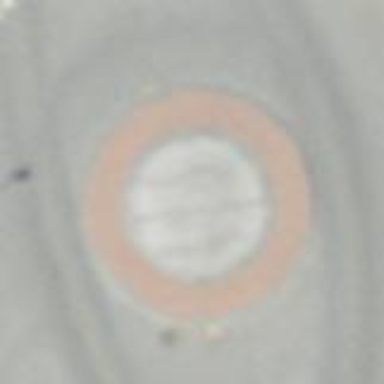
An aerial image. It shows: Secondary road made of asphalt leading to roundabout.